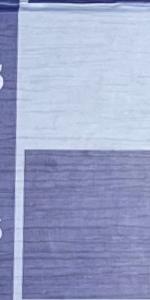
Label: Empty